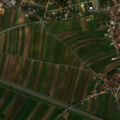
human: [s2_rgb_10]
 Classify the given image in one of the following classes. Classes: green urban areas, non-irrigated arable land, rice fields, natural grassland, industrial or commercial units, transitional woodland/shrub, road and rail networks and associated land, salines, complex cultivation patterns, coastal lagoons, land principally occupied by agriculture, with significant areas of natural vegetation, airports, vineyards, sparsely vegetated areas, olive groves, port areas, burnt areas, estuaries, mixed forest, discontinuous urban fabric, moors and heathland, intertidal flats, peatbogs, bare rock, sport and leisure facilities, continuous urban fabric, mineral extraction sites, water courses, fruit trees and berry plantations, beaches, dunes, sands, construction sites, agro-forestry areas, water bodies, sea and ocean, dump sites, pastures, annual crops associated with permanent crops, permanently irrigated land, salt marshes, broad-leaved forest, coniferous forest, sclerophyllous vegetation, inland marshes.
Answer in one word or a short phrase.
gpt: discontinuous urban fabric, non-irrigated arable land, vineyards